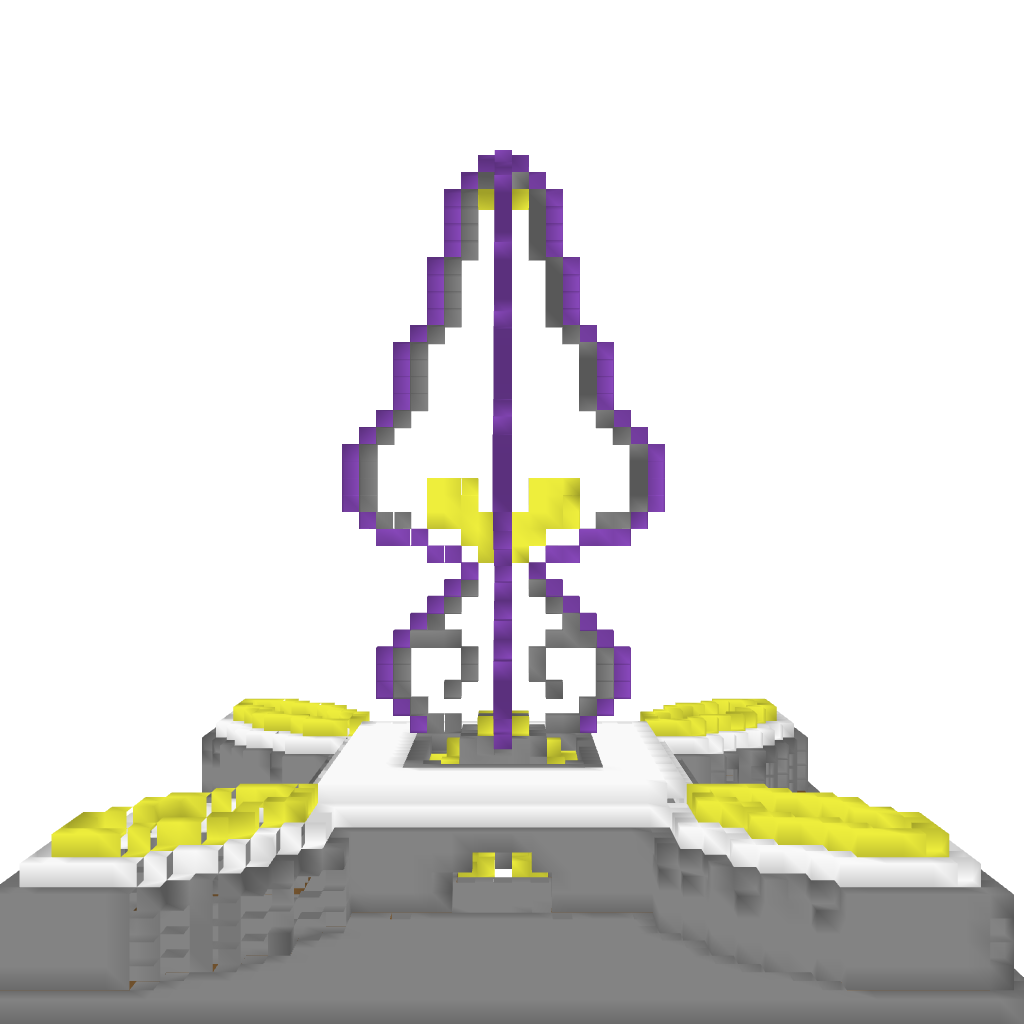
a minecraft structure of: Spawn/Warp bad low quality